Interaction volume radius: 10 \u00c5
Interaction volume height: 15 \u00c5
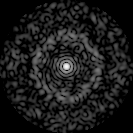
Disorder parameter: 0.8249